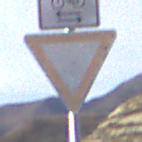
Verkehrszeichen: VorfahrtGewaehren
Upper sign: RichtungsangabeDurchPfeile9
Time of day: MorningAfternoon
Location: Outdoor (Nature)
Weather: PartlyCloudy
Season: NotSpecified
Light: Natural